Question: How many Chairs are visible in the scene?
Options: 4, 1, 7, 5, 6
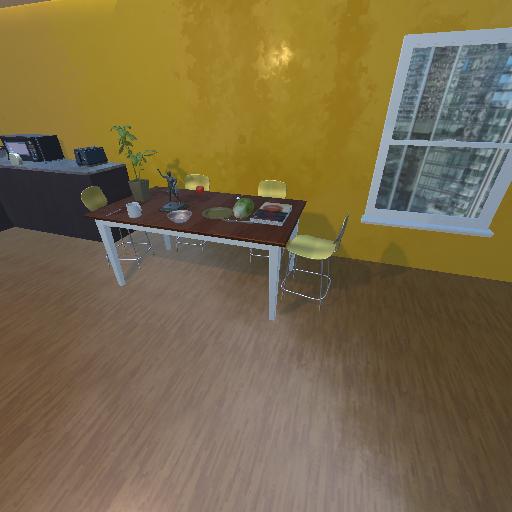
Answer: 4